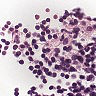
Metastatic tissue present: no